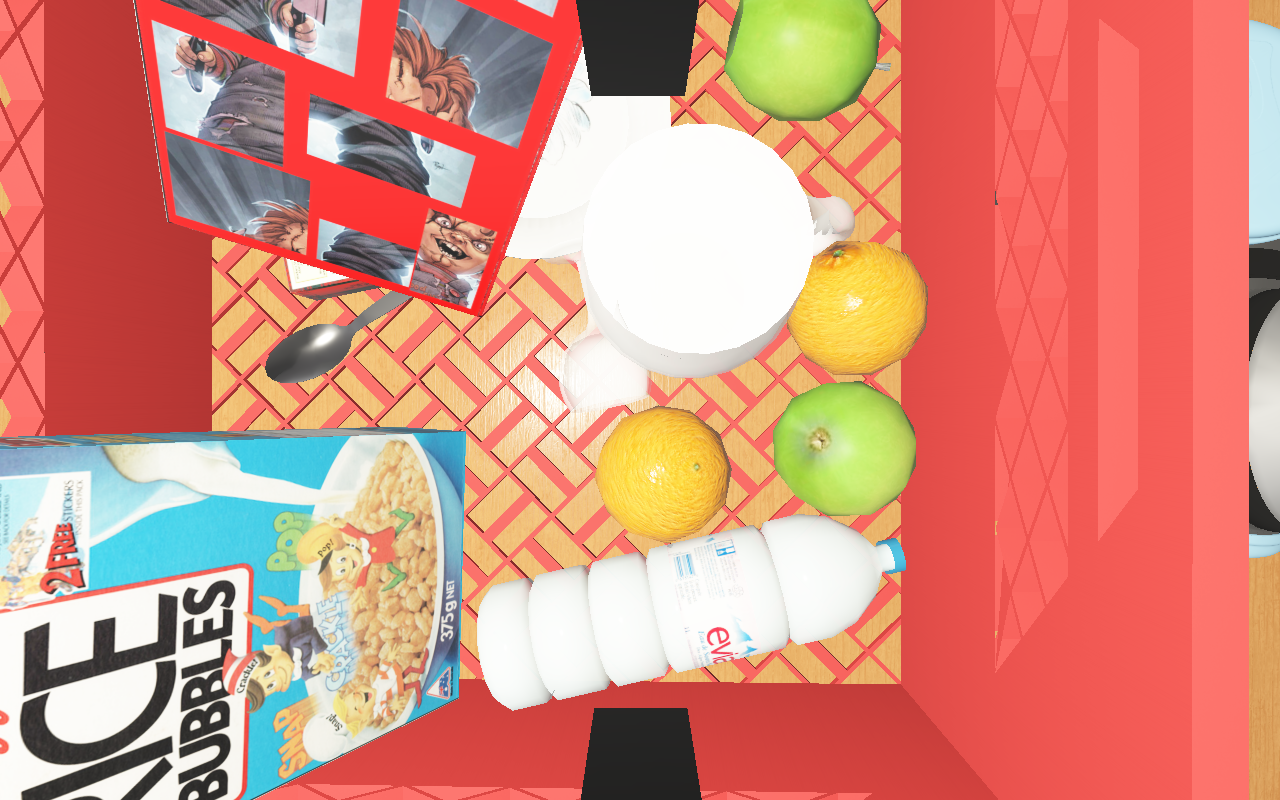
Objects in the scene:
carafe
water bottle
apple
orange
orange
jam jar
cereal box
cereal box